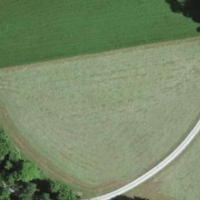
EUNIS habitat code: 25
Species observed at this site:
Lathyrus vernus
Maniola jurtina